Interaction volume radius: 5 \u00c5
Interaction volume height: 30 \u00c5
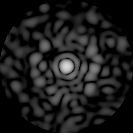
Disorder parameter: 0.872